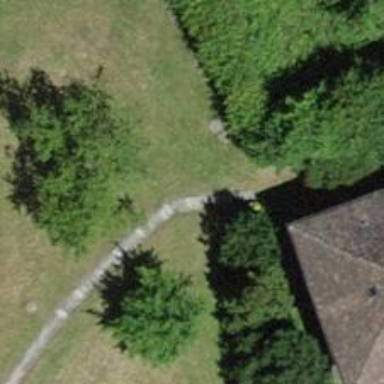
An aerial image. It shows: Paved steps.